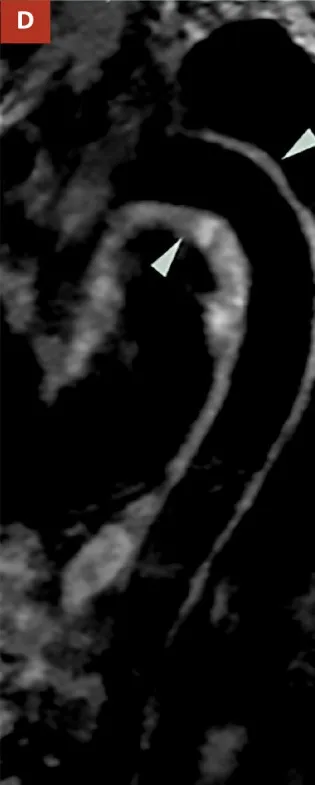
(B) Pre-treatment post-contrast resonance angiography showed a thickened ascending aorta wall (13 mm) with a hypointense signal. (blue arrow).
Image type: radiology (mri)